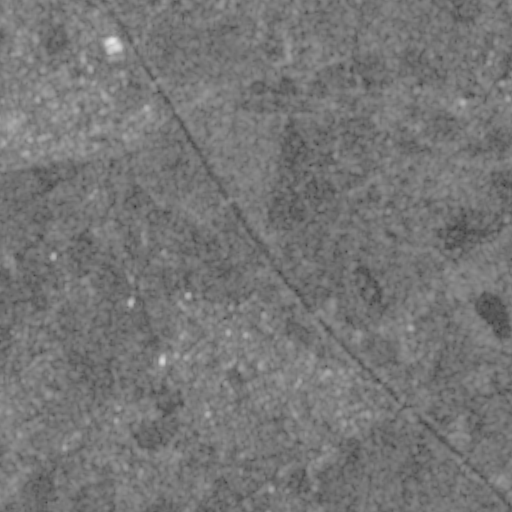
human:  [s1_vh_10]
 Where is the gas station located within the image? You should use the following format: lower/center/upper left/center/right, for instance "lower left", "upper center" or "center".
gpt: The gas station is located in the lower center of the image.
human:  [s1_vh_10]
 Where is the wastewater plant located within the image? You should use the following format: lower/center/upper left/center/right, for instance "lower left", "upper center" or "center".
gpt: The wastewater plant is located in the upper right of the image.
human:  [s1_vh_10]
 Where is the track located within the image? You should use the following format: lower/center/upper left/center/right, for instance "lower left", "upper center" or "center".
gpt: There is no track in the image.

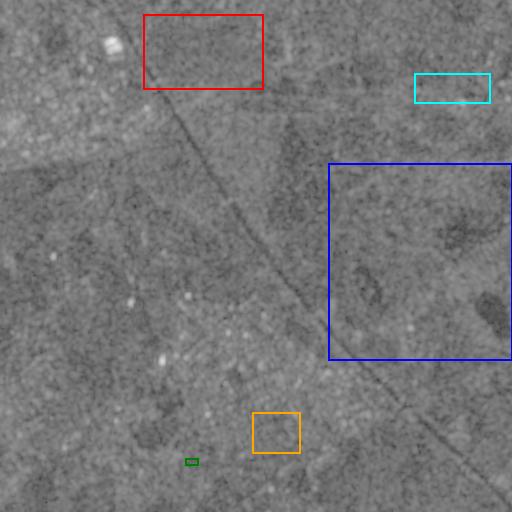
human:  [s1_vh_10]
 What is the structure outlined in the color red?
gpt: The structure outlined in red is a crop field.
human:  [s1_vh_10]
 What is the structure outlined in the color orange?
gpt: The structure outlined in orange is a park.
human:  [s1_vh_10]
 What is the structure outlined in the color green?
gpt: The structure outlined in green is a parking lot.
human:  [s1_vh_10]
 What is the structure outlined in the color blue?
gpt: The structure outlined in blue is a quarry.
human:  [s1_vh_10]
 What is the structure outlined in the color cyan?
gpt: The structure outlined in cyan is a wastewater plant.
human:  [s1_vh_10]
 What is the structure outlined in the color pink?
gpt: There is no pink outline.